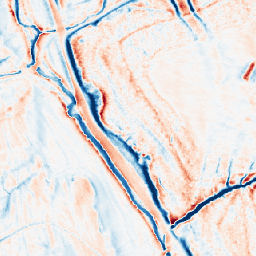
Category: classical
Decomposition family: gaussian_anisotropic
Decomposition parameters: sigma_x: 5
sigma_y: 2
Upsampling method: nearest
Upsampling parameters: scale: 4
Upsampling scale: 4